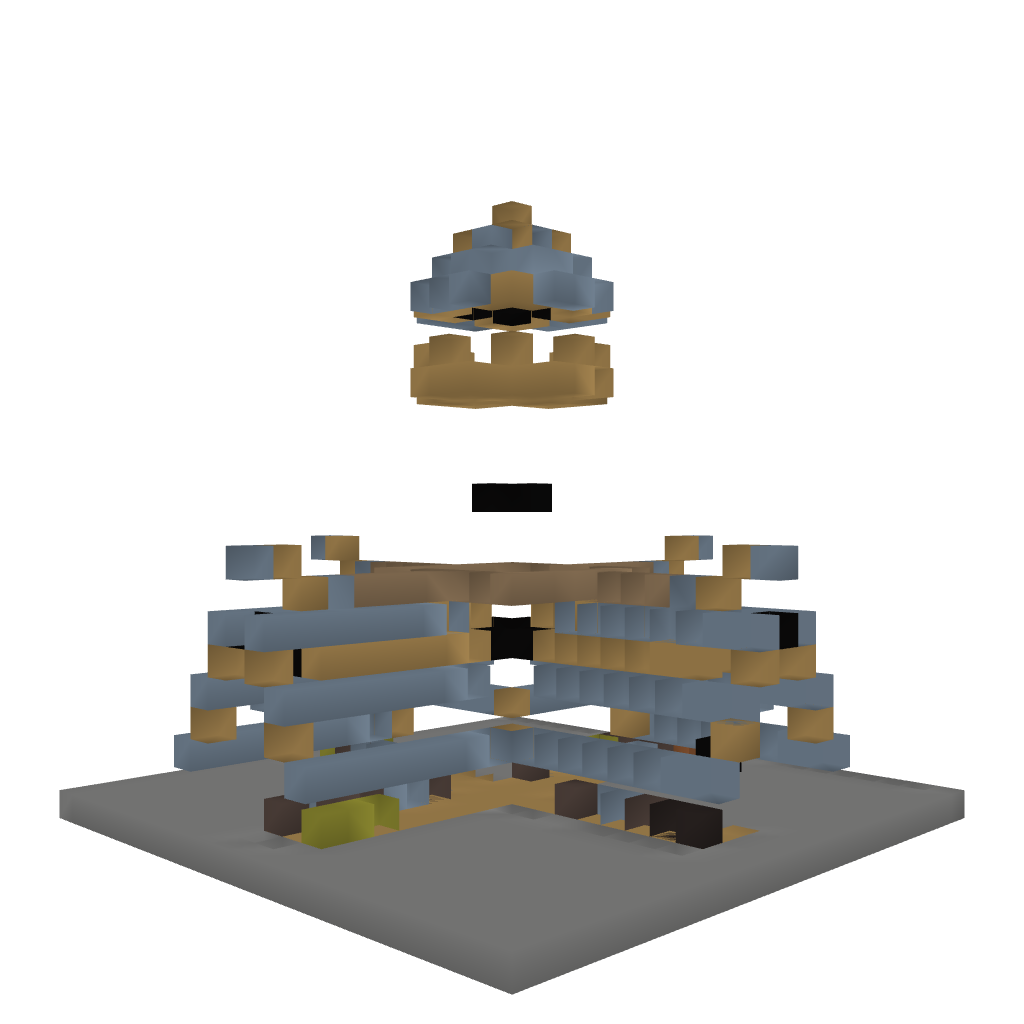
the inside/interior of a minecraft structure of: Viking Hall